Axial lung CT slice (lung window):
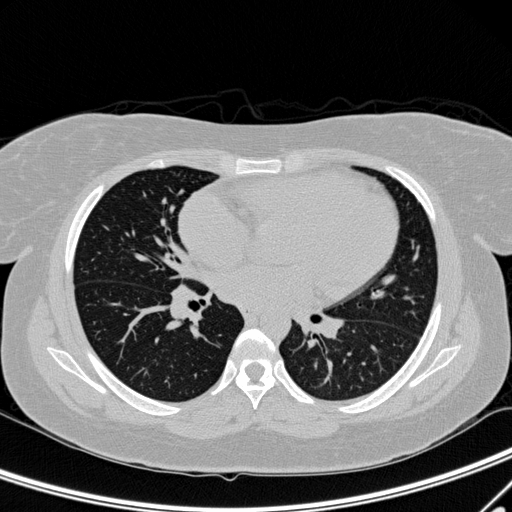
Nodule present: no